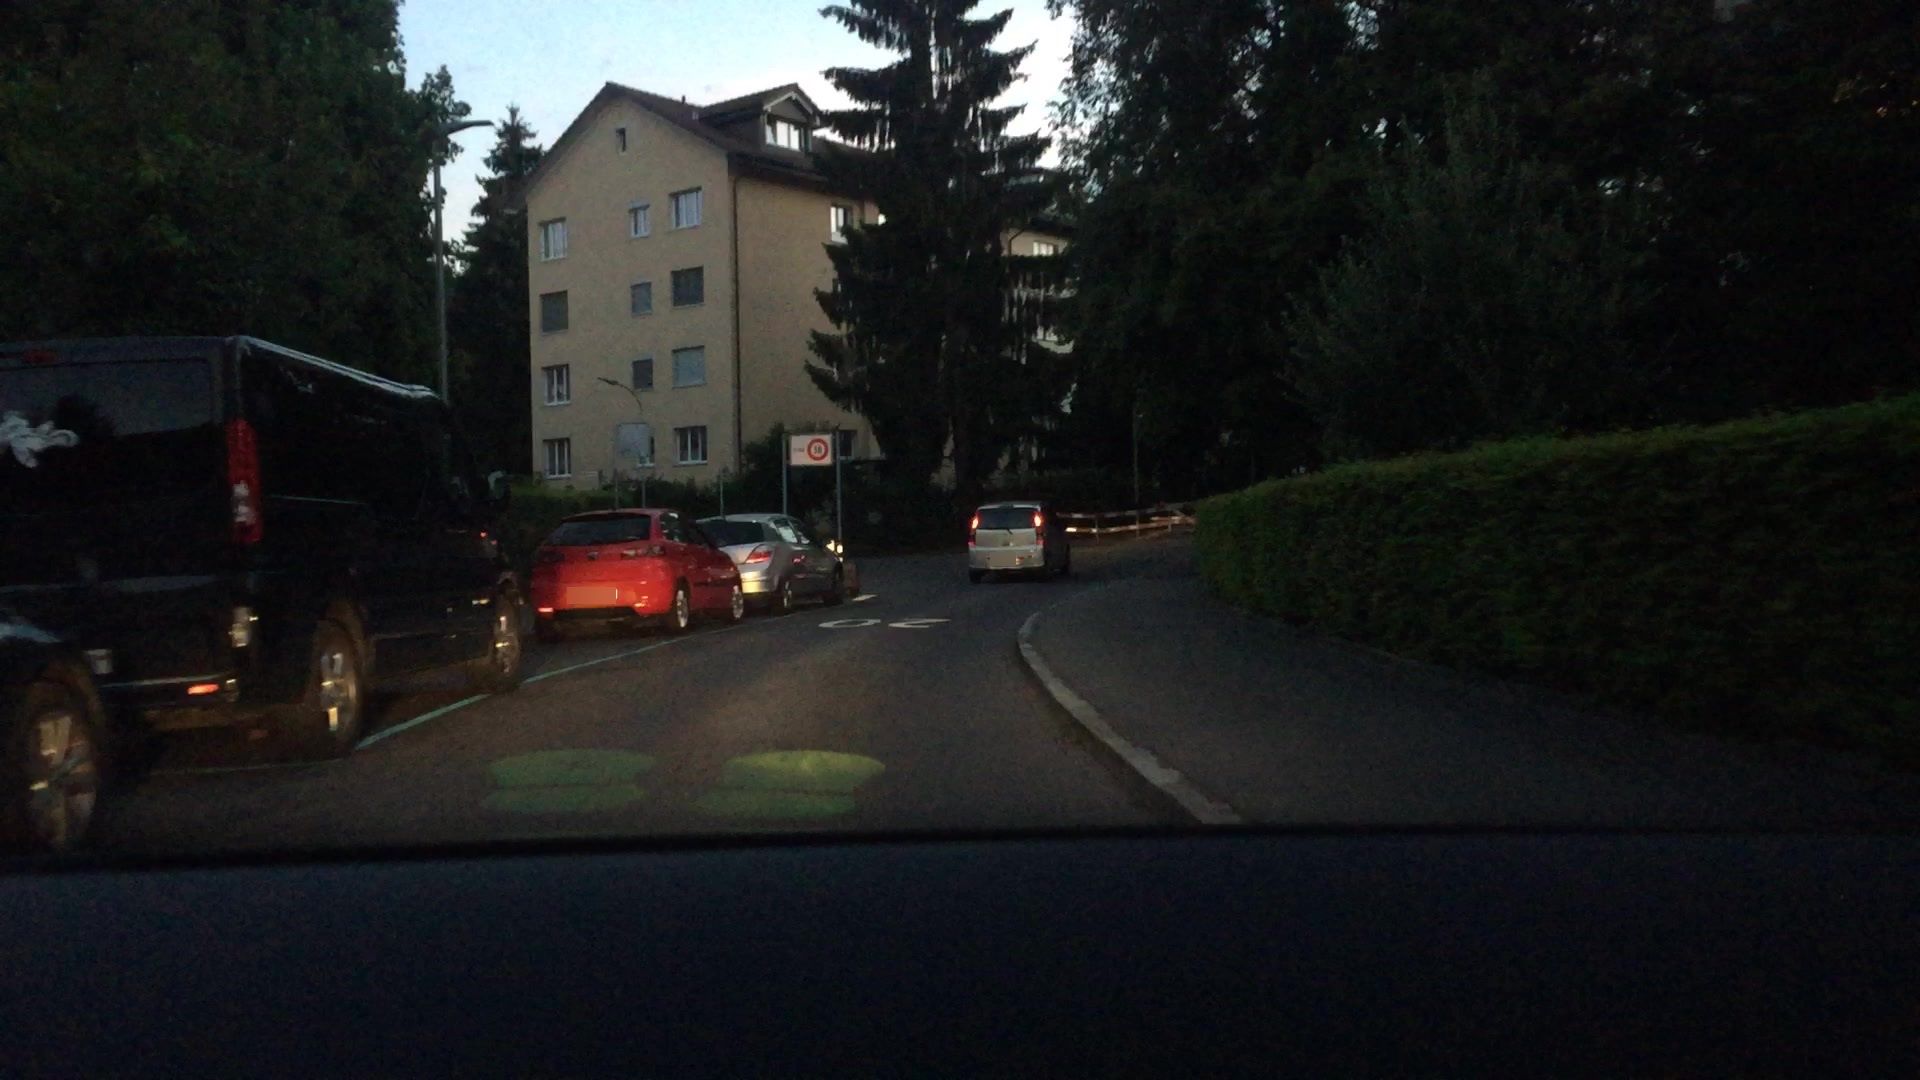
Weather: clear
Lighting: day
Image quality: slightly poor
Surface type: driving surface
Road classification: residential, living_street
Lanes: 1
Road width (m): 2
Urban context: urban centre
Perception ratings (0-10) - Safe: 3.39, Lively: 8.99, Beautiful: 8.15, Boring: 3.2, Depressing: 1.95, Wealthy: 3.59